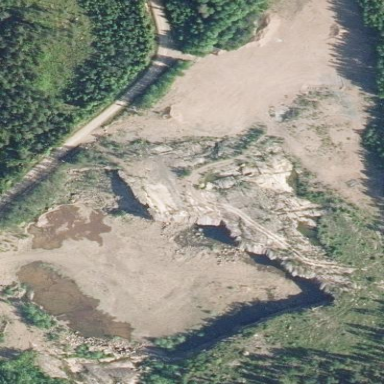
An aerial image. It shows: Quarry area.